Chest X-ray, PA view. Patient: 65 years old, sex F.
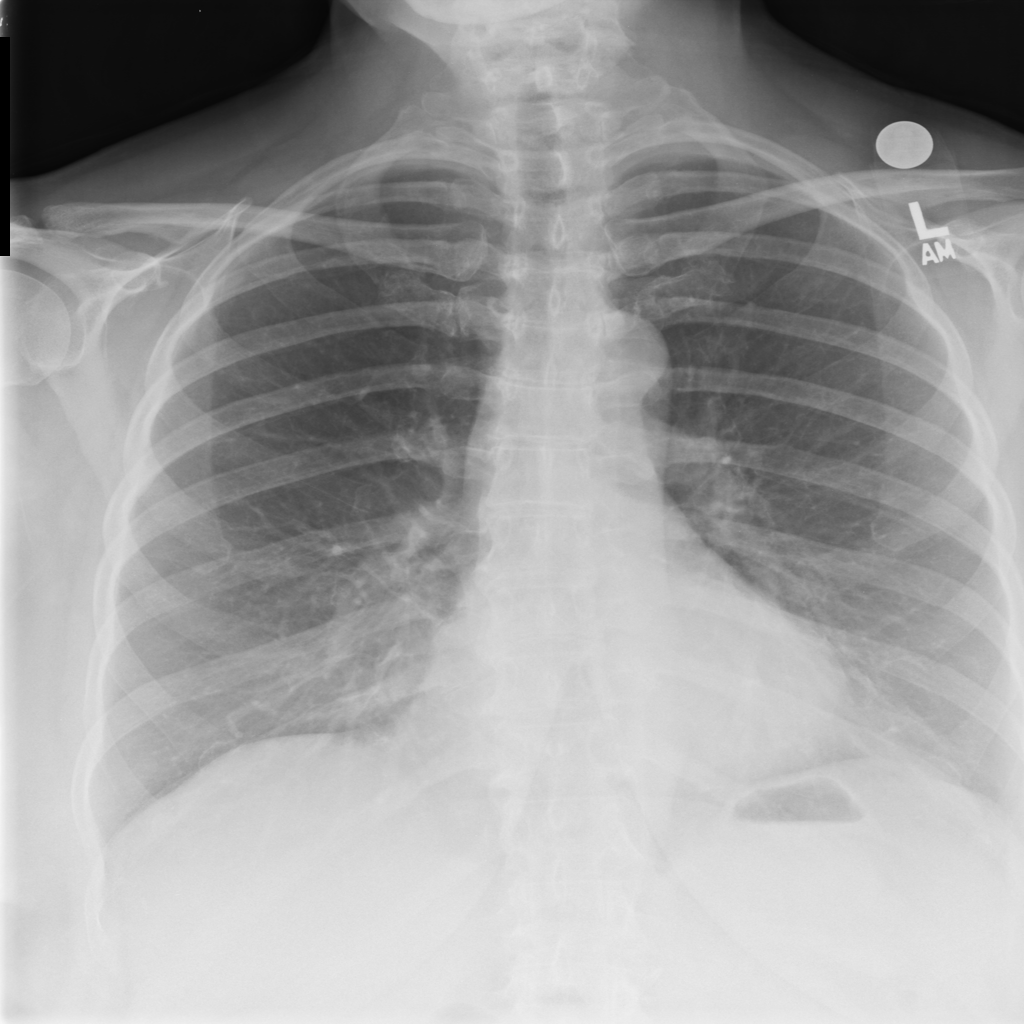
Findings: Atelectasis